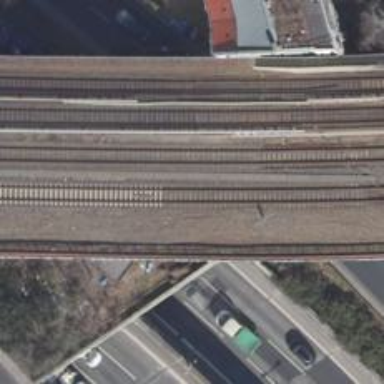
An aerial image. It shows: Solitary milestone along the railway.